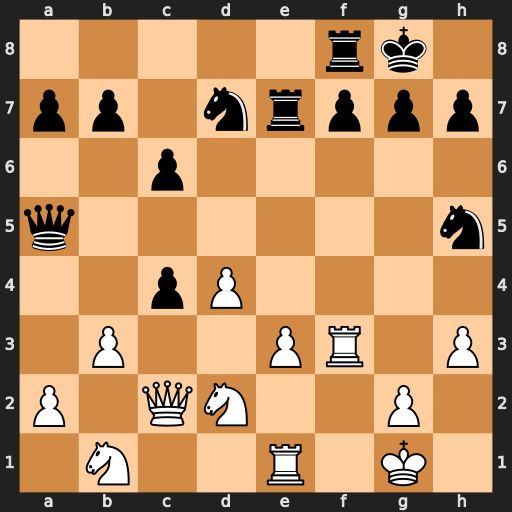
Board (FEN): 5rk1/pp1nrppp/2p5/q6n/2pP4/1P2PR1P/P1QN2P1/1N2R1K1
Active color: w
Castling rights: -
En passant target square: -
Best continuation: Rf5 Qd8 Rxh5